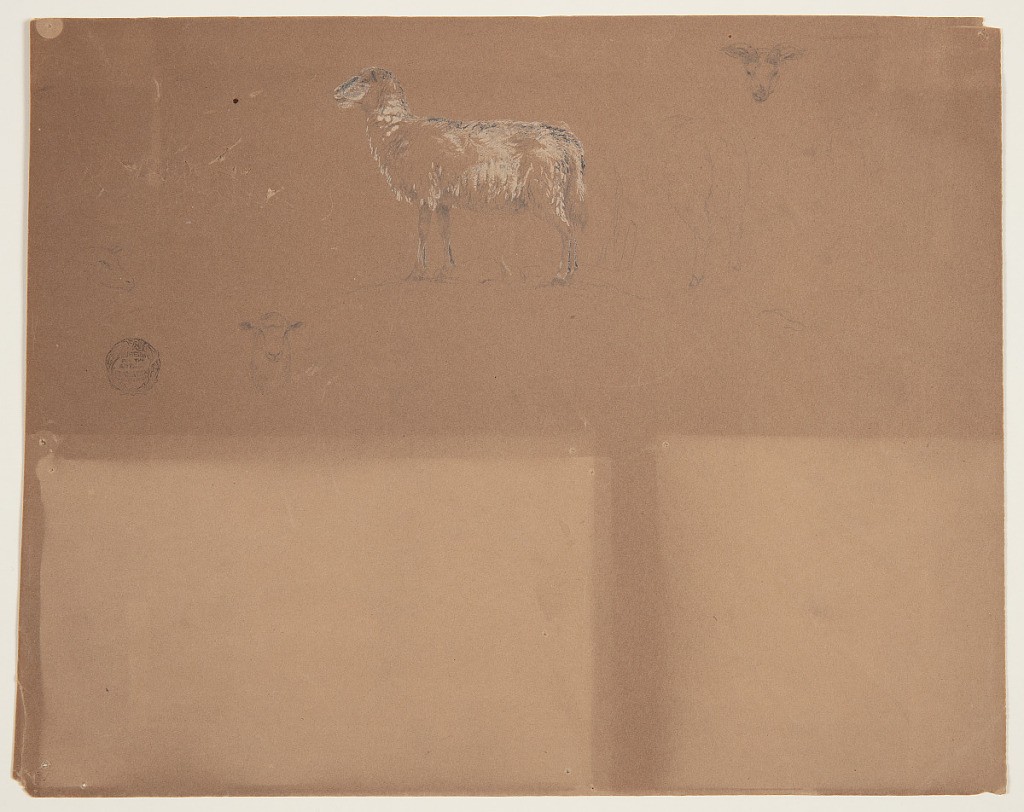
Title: Sketches of Sheep and a Ram, Colombia or Ecuador
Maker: Frederic Edwin Church, American, 1826–1900
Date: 1853
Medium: Graphite, brush and white gouache and oxidized white gouache on brown wove paper
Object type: Drawing
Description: Figure sketches showing several views of a sheep and a goat. At upper right, the face of a goat or ram is shown frontally. Below, the hind quarters of a sheep are viewed obliquely and partially rendered. At center, a fully-rendered sheep stands in profile, its coat partially rendered in white gouache. At lower left, two views of a sheep's head are shown frontally and in profile.